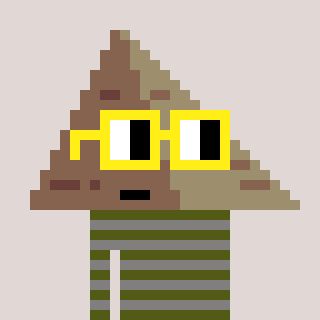
a pixel art character with square yellow glasses, a pyramid-shaped head and a bluegrey-colored body on a warm background